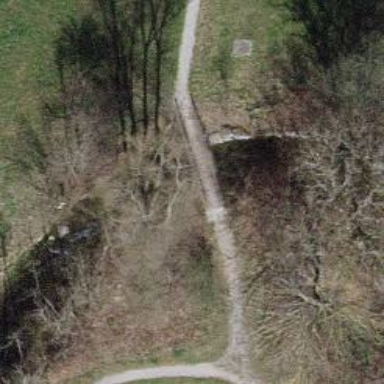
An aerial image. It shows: Path on bridge.